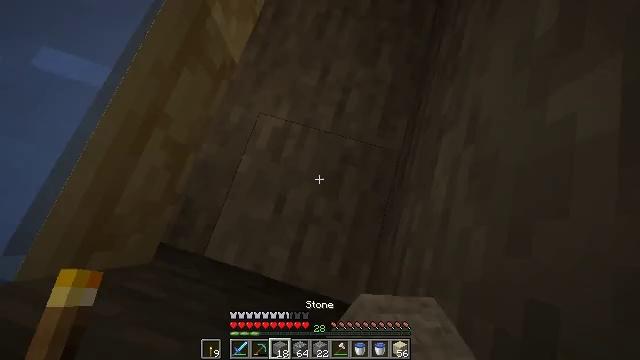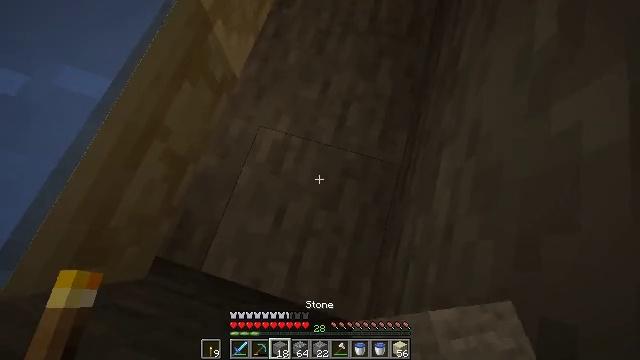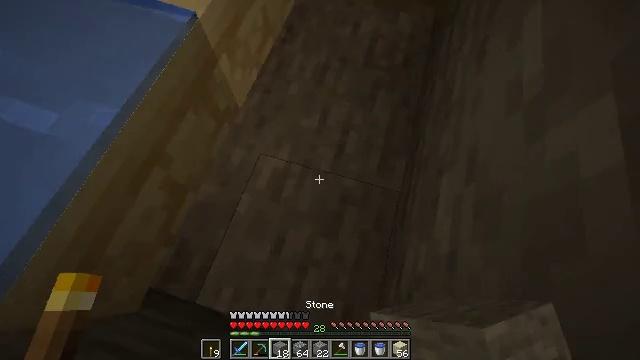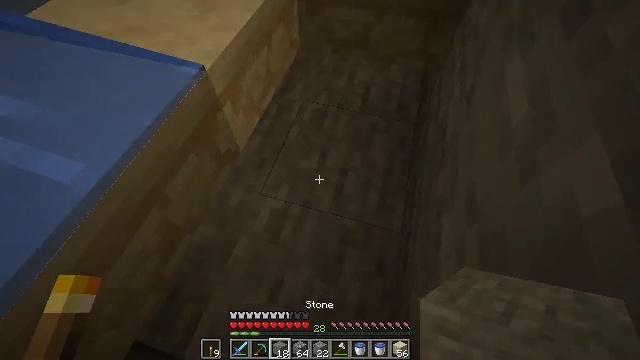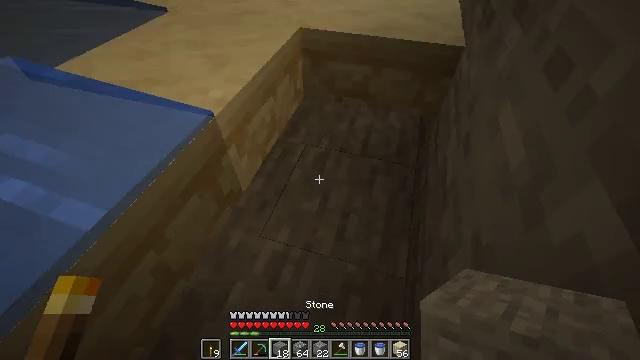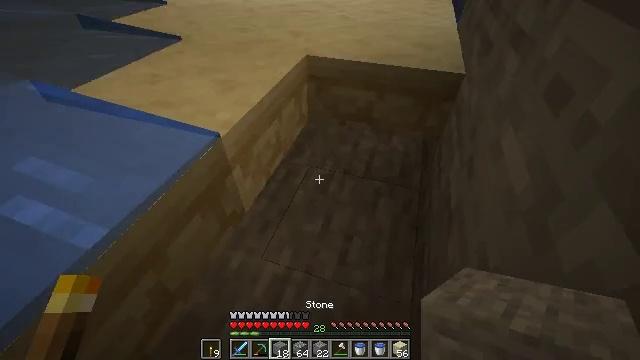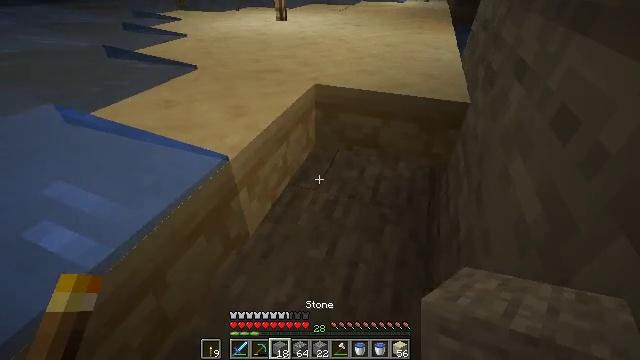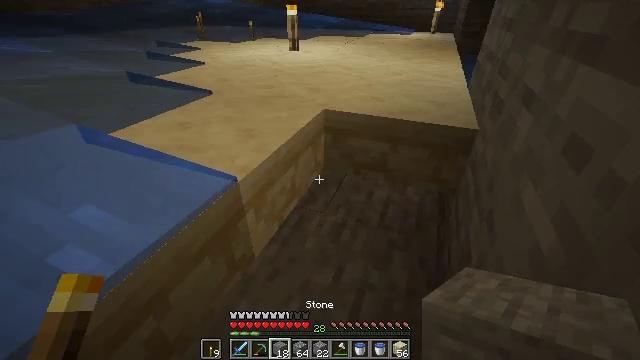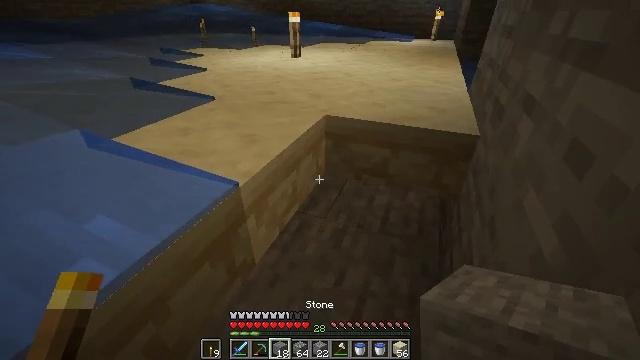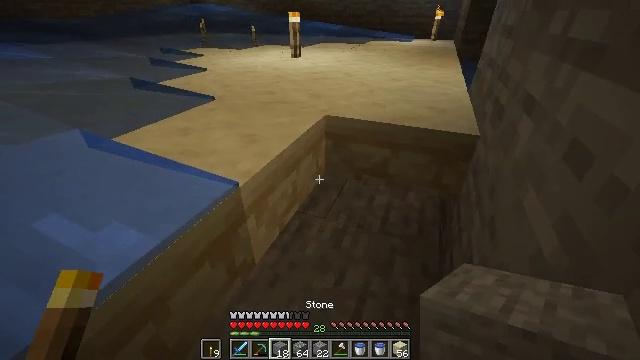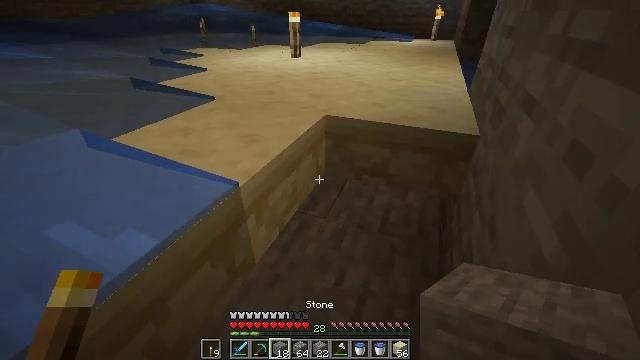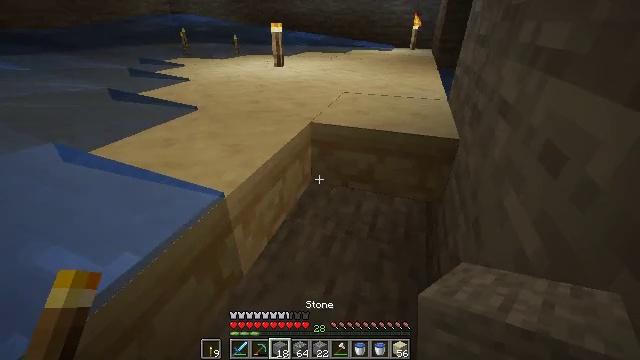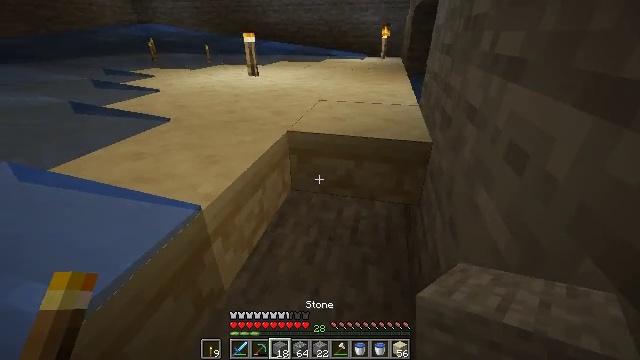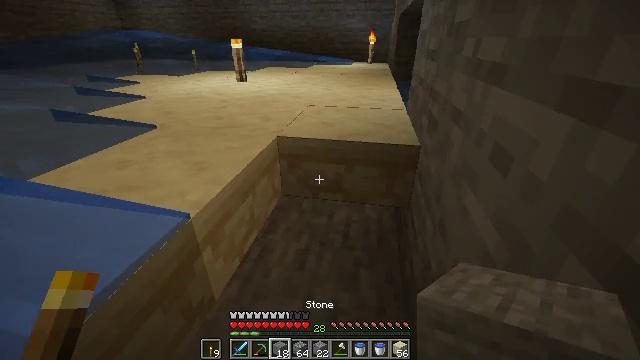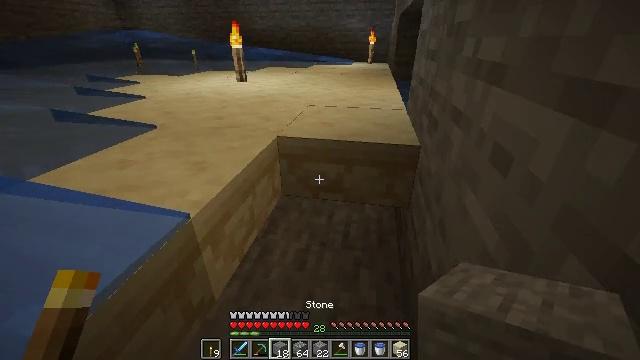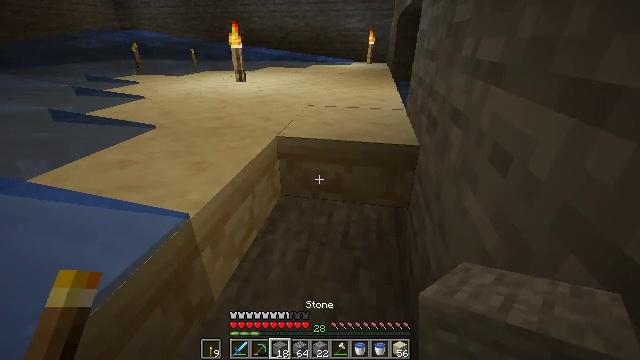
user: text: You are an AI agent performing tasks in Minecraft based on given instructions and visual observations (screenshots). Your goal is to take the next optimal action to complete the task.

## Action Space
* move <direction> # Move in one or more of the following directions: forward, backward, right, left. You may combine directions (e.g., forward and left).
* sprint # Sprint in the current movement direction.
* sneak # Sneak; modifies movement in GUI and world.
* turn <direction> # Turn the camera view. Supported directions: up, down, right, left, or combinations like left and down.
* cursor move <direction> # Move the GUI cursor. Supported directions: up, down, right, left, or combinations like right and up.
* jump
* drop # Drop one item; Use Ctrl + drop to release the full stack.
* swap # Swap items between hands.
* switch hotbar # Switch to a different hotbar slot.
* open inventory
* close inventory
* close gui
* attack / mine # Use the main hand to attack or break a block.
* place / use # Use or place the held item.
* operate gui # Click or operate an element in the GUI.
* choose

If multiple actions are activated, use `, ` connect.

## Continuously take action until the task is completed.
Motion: motion action
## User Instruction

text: Gather the sandstone slab from its placement.
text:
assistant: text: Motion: turn up
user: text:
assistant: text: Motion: turn up
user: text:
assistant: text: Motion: turn up
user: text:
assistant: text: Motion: turn up
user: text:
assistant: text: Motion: turn left and up
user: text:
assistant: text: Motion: turn left and up
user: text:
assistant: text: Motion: turn left and up
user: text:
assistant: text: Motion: turn up
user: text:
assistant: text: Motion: no_op
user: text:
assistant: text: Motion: no_op
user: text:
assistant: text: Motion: turn right and up
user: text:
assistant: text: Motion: turn right and up
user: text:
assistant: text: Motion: turn right and up
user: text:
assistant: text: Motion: no_op
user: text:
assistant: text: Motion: no_op
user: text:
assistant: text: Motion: no_op
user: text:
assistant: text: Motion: switch to hotbar 2
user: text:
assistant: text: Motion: switch to hotbar 2
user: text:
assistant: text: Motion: switch to hotbar 2
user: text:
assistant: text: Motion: no_op
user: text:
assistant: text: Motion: no_op
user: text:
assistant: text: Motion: no_op
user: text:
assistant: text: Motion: no_op
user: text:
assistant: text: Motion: no_op
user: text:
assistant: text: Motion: move forward, turn right
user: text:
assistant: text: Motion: move forward
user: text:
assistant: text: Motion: move forward
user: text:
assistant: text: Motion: move forward
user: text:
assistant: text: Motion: attack / mine
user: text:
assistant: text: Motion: attack / mine